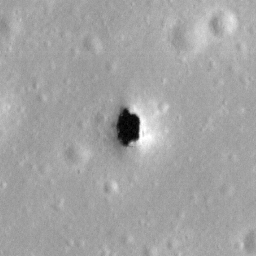
Pit: Mare Serenitatis Pit
Host crater: Mare Serenitatis
Host type: mare
Lunar coordinates: latitude 35.104, longitude 17.402